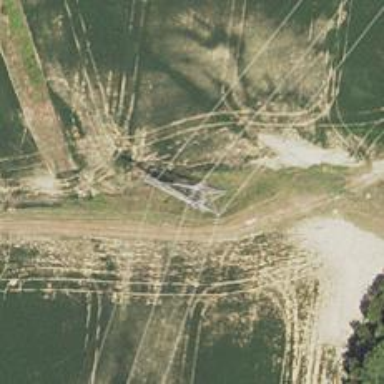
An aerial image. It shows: Power tower.